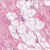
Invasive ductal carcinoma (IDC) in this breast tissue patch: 0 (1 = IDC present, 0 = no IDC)